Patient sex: M
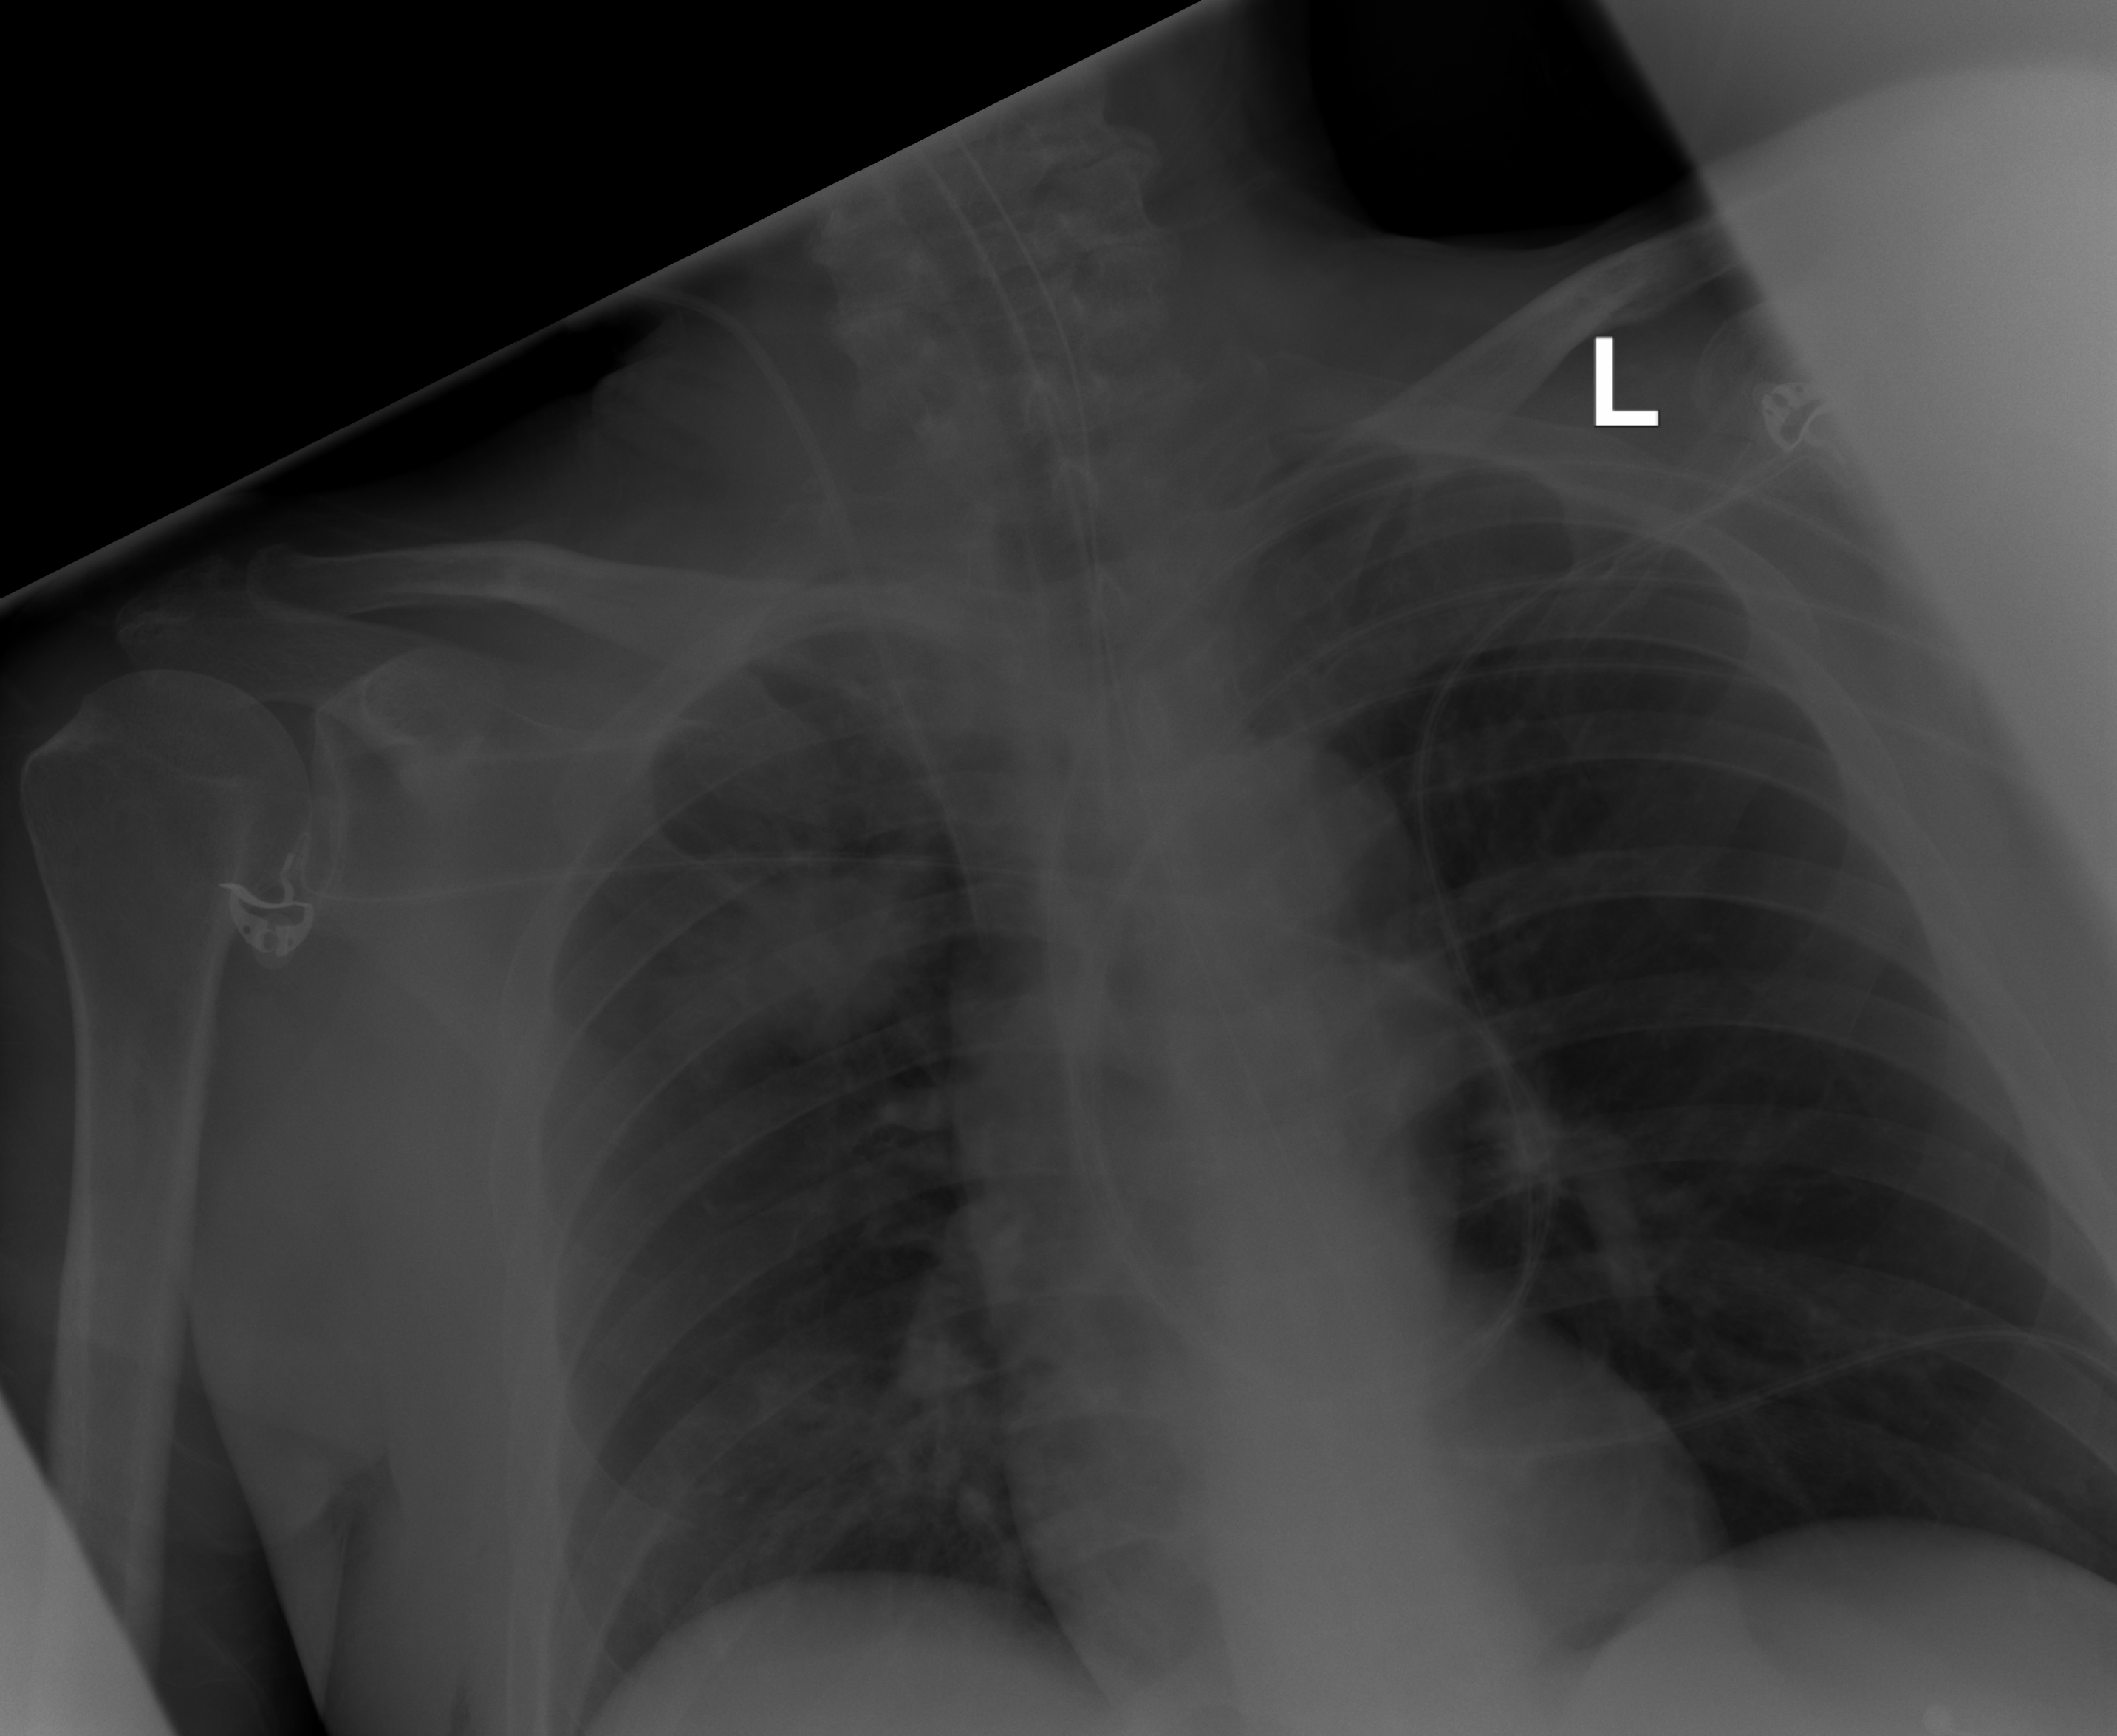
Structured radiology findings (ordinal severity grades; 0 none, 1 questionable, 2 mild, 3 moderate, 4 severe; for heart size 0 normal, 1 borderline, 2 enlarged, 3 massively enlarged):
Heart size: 0
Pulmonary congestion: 0
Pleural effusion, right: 0
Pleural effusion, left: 0
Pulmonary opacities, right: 0
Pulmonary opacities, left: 0
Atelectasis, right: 2
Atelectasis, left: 0